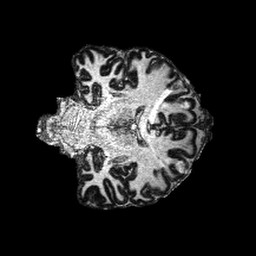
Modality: MP2RAGE
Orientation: coronal